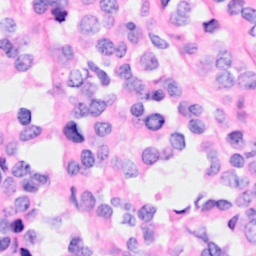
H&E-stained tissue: Breast